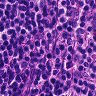
Metastatic tissue present: no